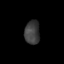
Tissue: skin
Cell type: Epithelial cells
Senescence score: 0.2028
Nuclear area (px): 351
Mean DAPI intensity: 61.453